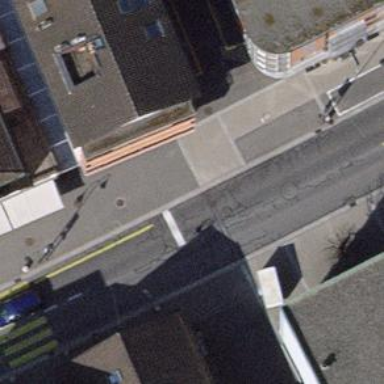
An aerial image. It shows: Road with traffic signals.